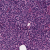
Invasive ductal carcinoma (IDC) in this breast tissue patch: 1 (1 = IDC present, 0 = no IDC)